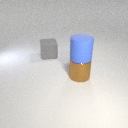
large blue rubber cylinder above large brown metal cylinder